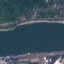
Land use / land cover class: River